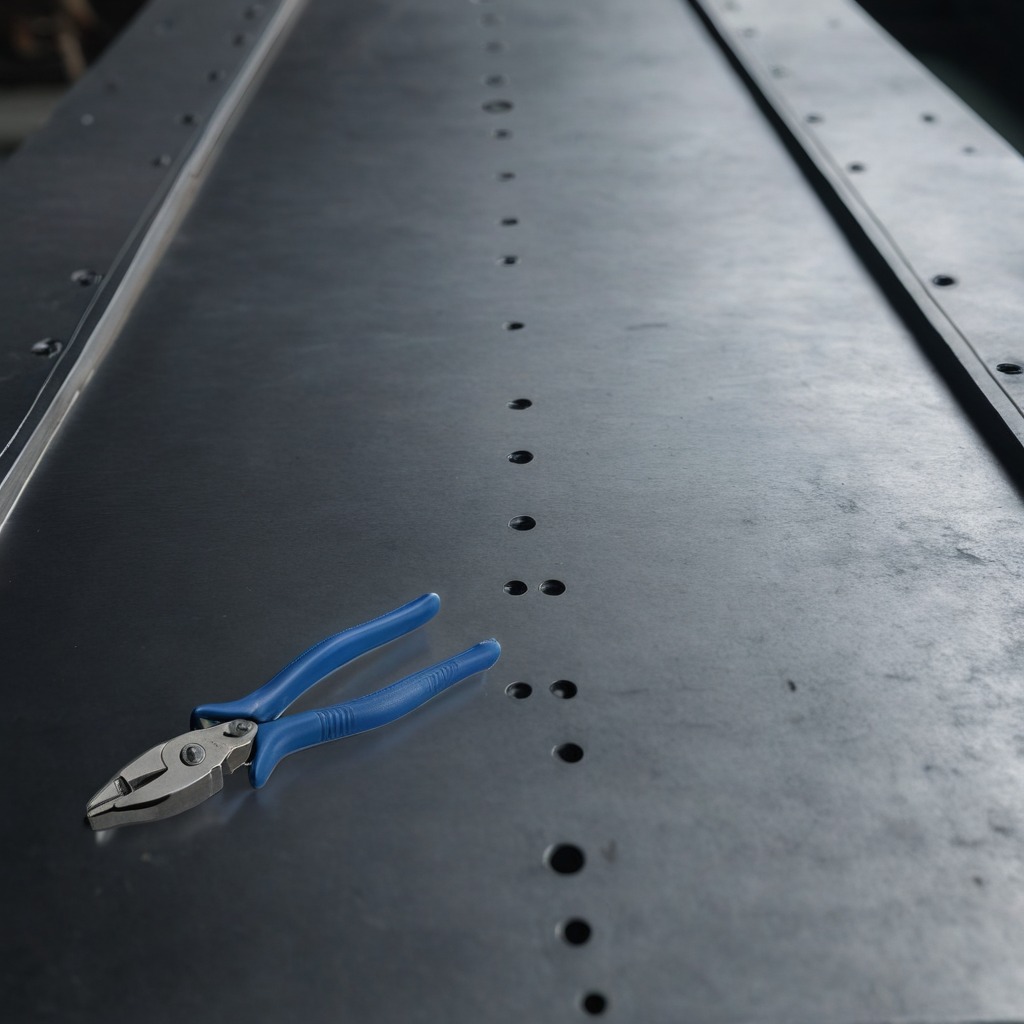
A plier is lying on the cold steel table in a mining workshop.